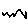
Label: zigzag